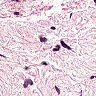
Metastatic tissue present: no